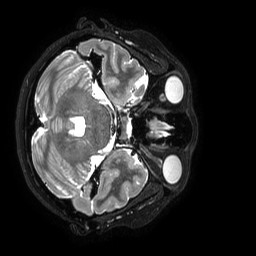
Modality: T2w
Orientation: axial
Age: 35
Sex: female
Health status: ill
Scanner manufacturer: philips
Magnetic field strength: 3 T
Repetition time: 3.5 s
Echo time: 0.3 s